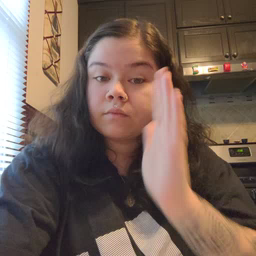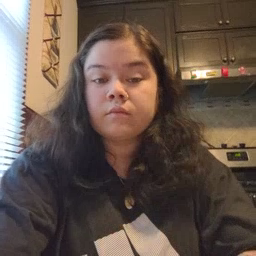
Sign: hello